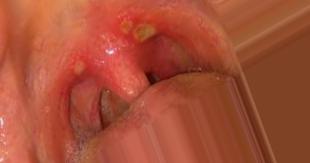
Condition: Mouth Ulcer